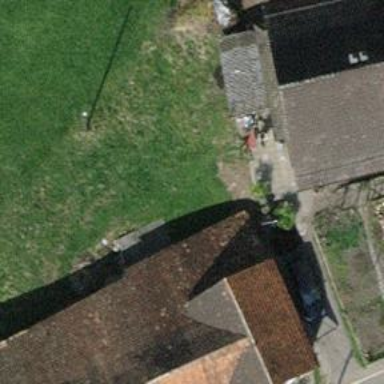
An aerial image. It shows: View of roof of building.